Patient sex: M
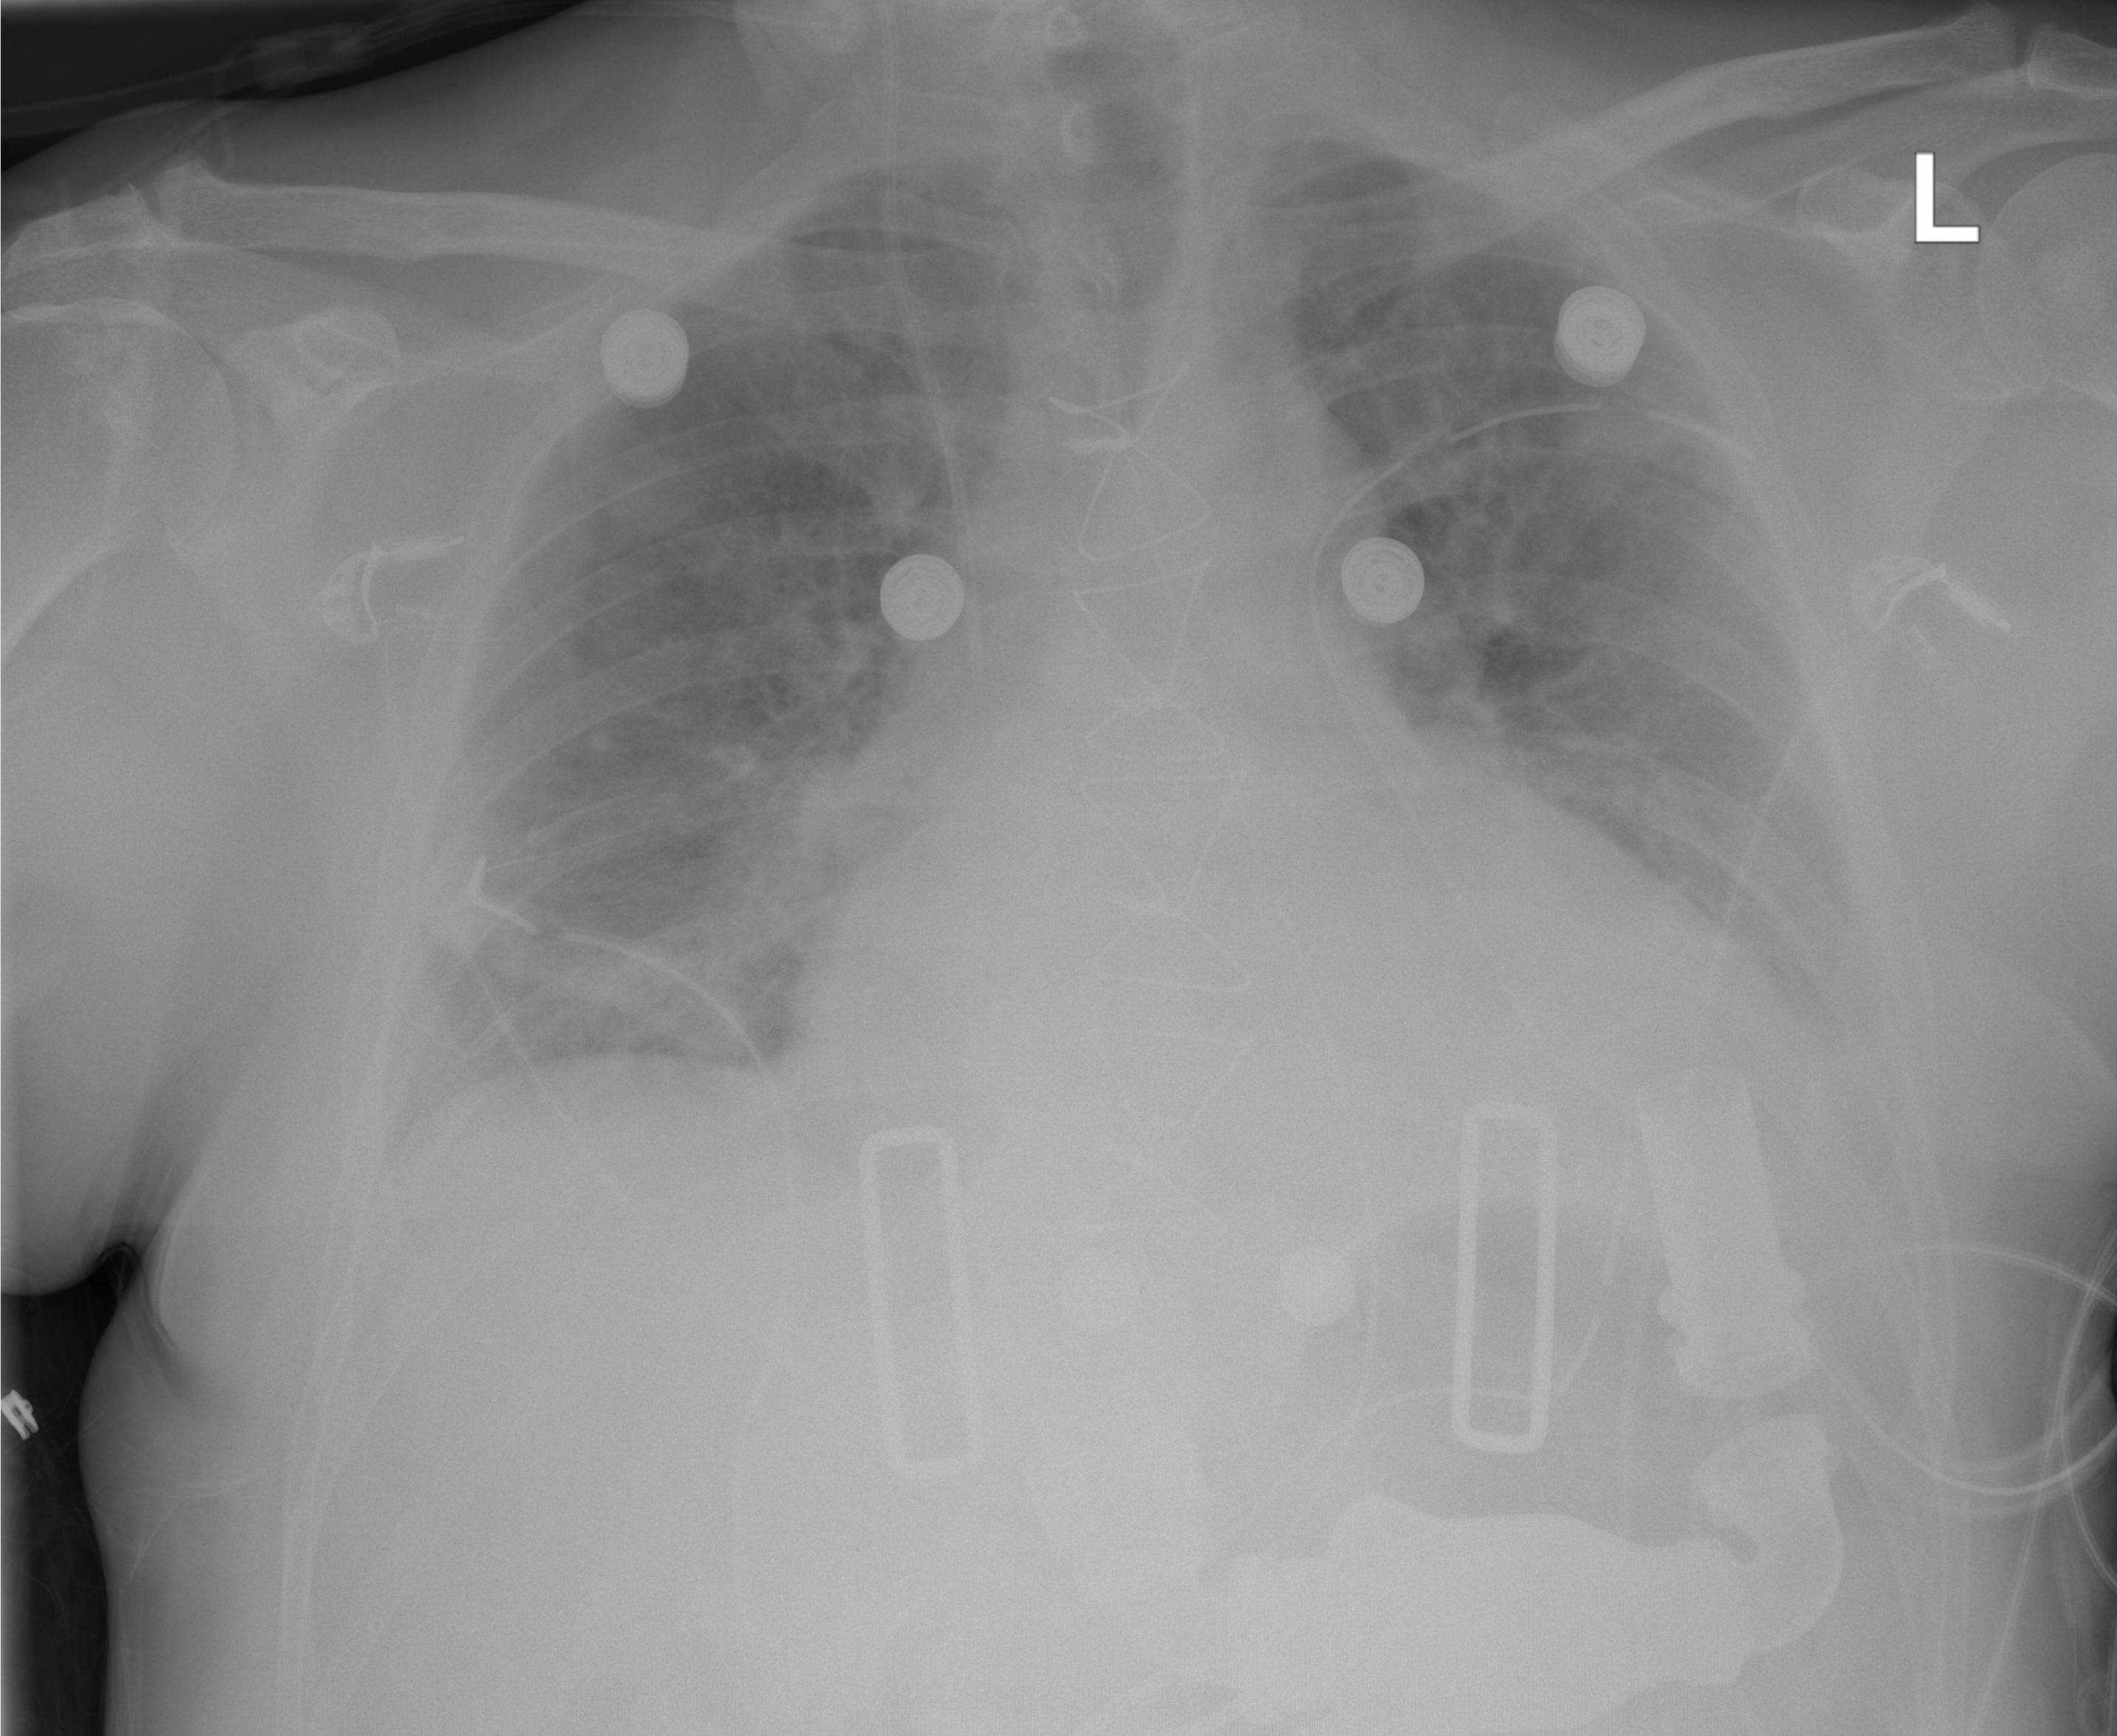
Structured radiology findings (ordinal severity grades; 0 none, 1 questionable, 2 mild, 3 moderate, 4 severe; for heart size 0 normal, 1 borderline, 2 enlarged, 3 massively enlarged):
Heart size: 2
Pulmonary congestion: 2
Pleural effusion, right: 1
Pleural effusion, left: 2
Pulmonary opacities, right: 2
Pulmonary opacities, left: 2
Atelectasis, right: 2
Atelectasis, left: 2